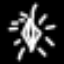
Label: diamond